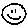
Label: smiley face